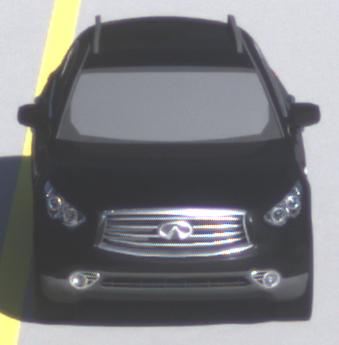
Make: Infiniti
Model: FX 37
Detailed model: FX (S51)
Model produced from: 2012/07
Model produced until: 2013/10
Doors: 5
Color: black
Road condition: dry road
Daytime: morning or afternoon
Contrast: high contrast